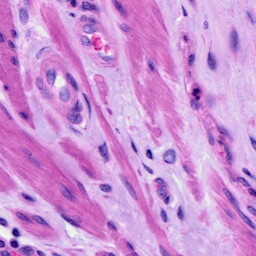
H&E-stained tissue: Ovarian